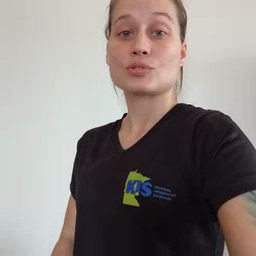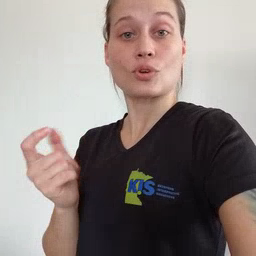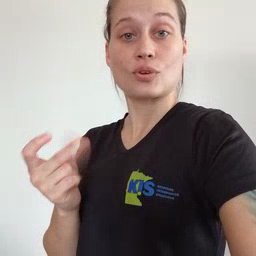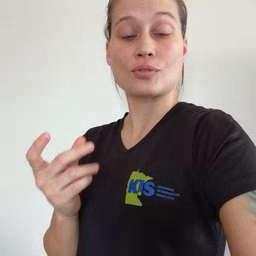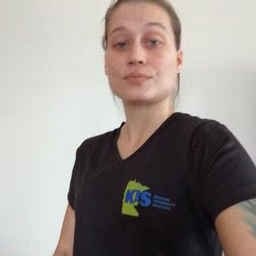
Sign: dog